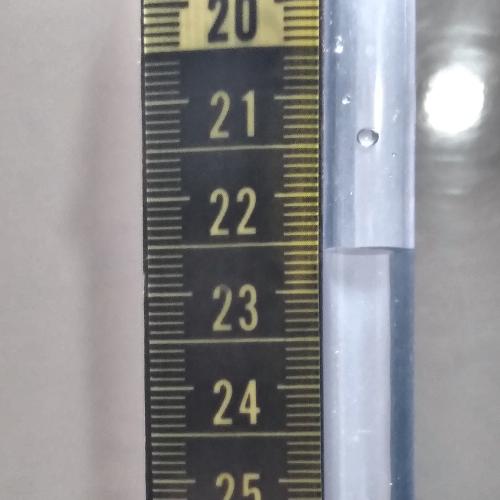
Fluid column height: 22.6 cm